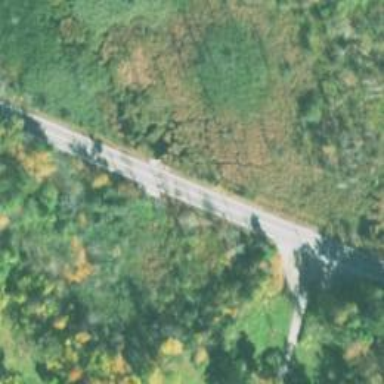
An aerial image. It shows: Culvert tunnel.